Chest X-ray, AP view. Patient: 35 years old, sex F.
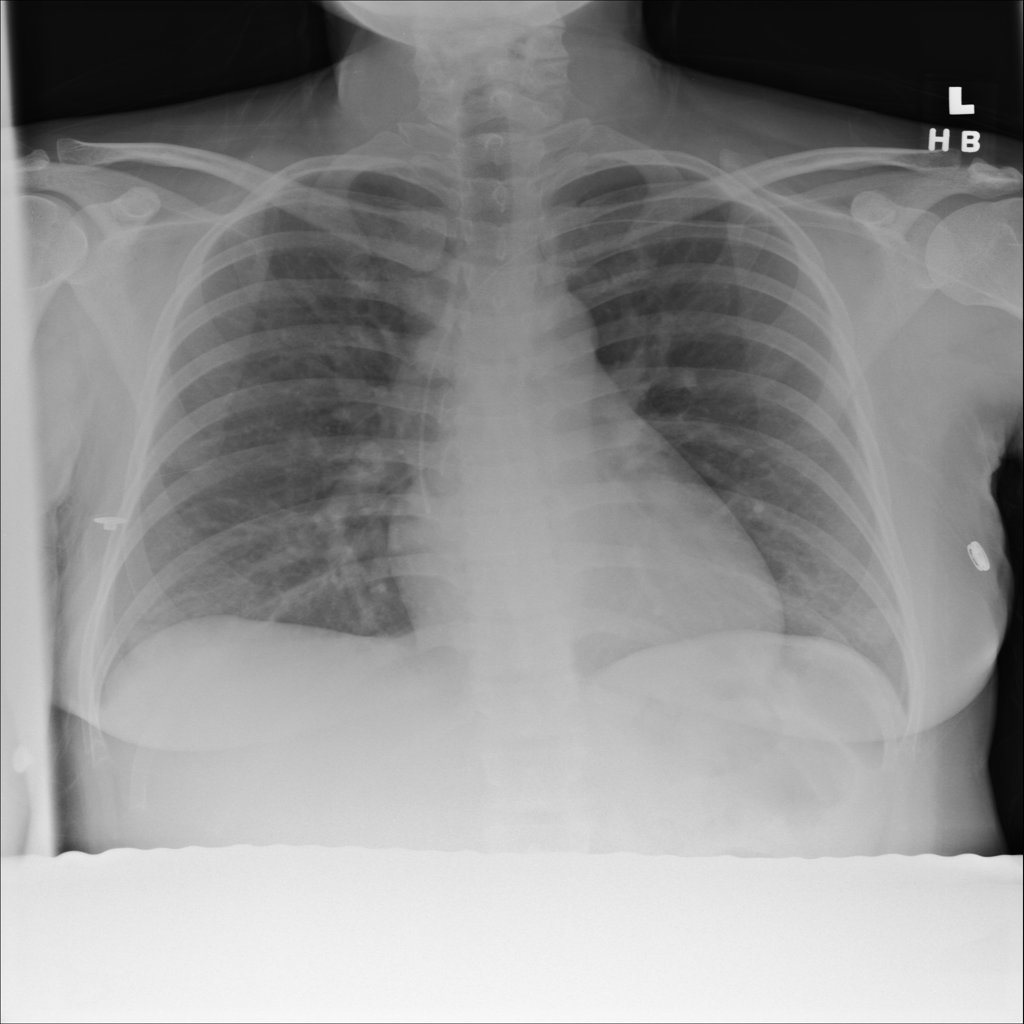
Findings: No Finding